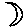
Label: moon